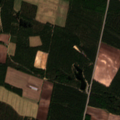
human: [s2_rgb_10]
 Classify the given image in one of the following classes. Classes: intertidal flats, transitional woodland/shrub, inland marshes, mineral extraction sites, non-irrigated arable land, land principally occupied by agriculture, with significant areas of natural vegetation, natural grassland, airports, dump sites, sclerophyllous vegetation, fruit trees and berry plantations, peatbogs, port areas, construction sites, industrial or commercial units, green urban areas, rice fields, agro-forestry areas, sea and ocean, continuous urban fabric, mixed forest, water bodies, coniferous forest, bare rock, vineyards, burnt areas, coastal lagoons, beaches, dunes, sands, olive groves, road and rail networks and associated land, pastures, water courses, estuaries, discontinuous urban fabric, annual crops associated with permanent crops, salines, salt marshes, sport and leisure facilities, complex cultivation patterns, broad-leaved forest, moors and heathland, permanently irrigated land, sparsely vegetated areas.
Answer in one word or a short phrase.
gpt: non-irrigated arable land, land principally occupied by agriculture, with significant areas of natural vegetation, coniferous forest, mixed forest